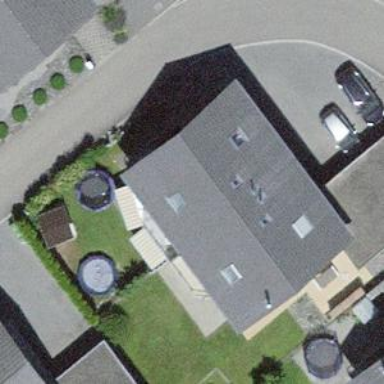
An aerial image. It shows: Residential building.